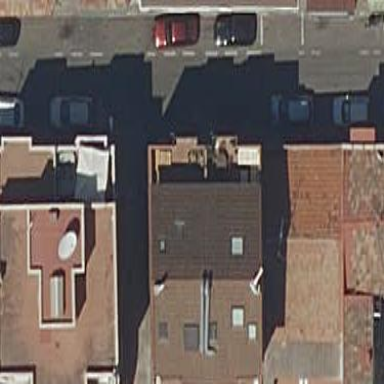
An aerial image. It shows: View of apartment building.